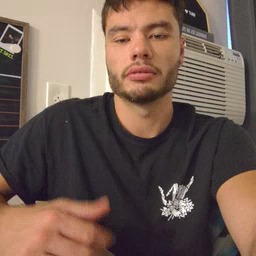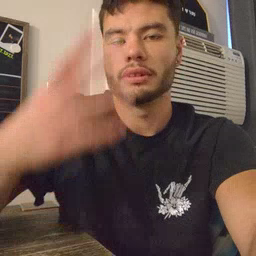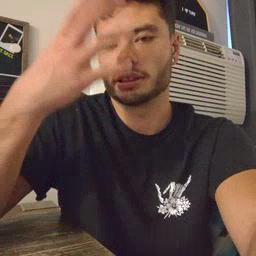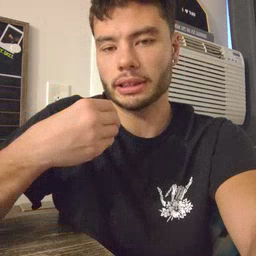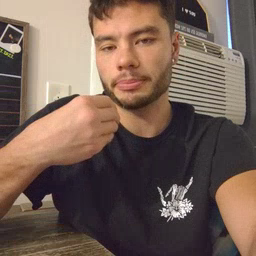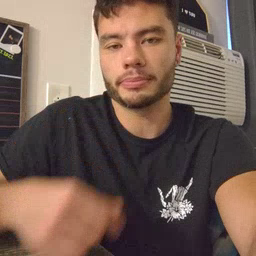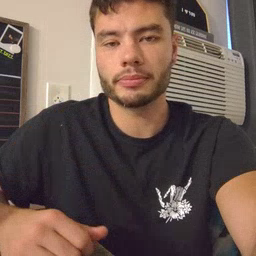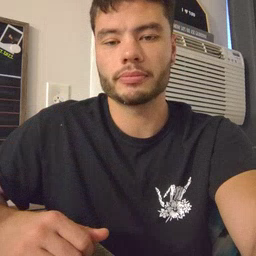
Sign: sleep